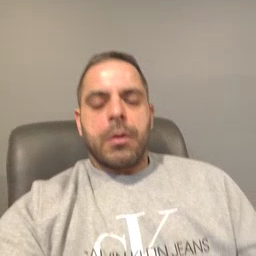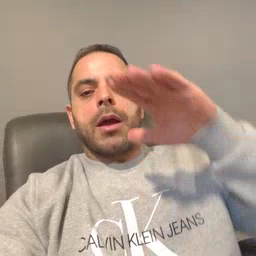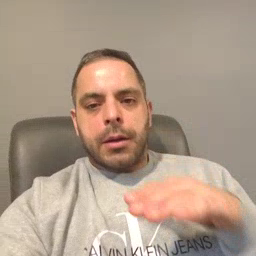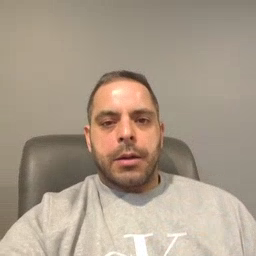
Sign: on